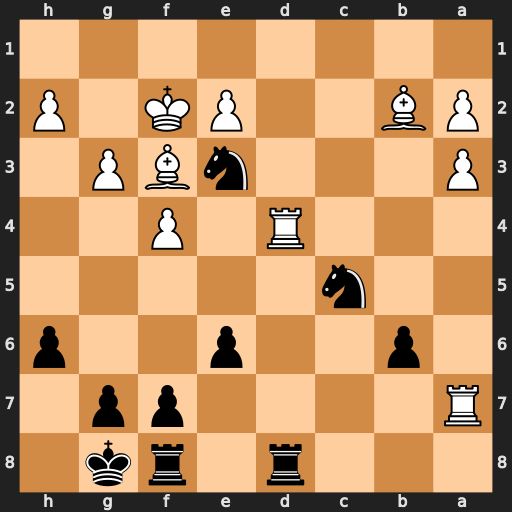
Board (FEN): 3r1rk1/R4pp1/1p2p2p/2n5/3R1P2/P3nBP1/PB2PK1P/8
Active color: b
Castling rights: -
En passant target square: -
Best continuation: Nd1+ Rxd1 Rxd1